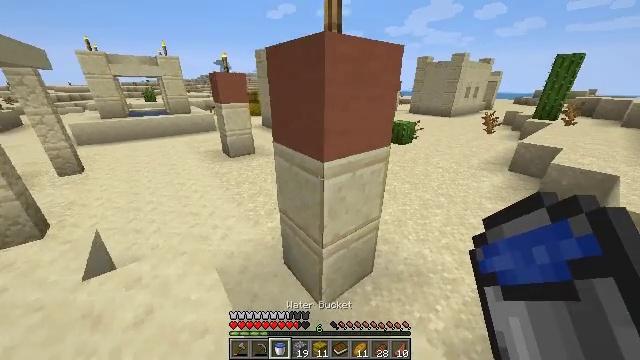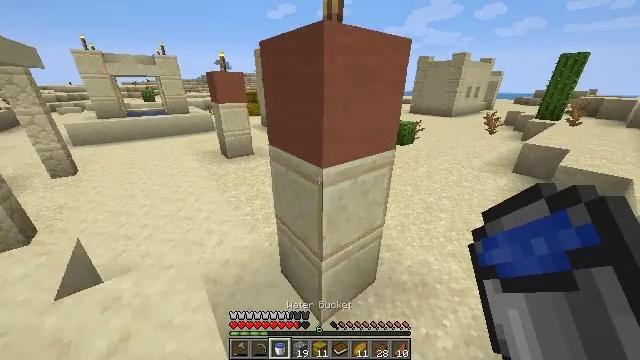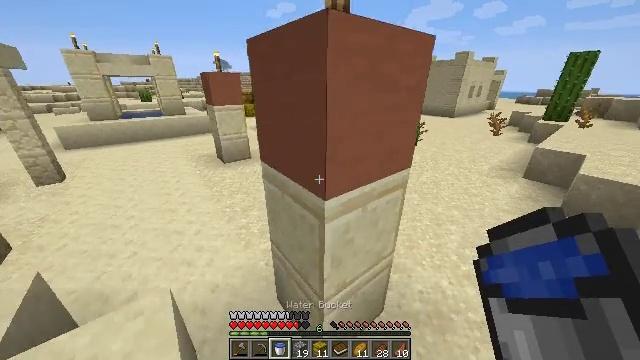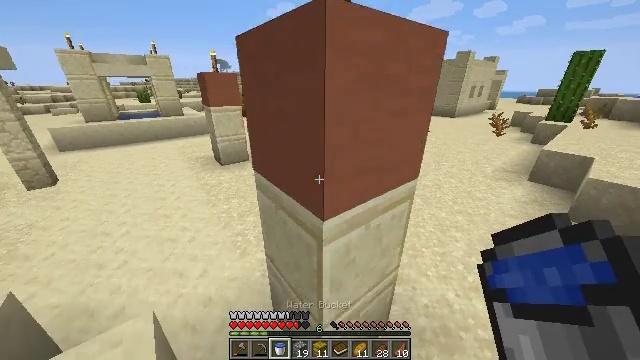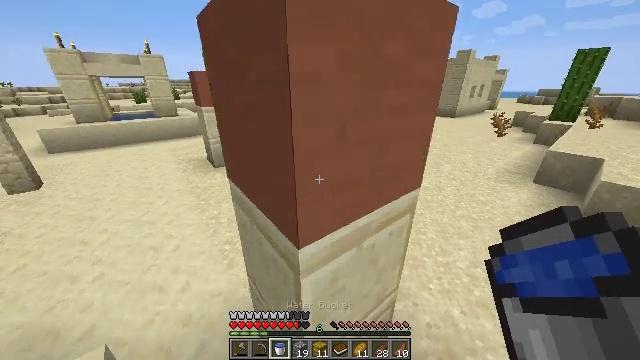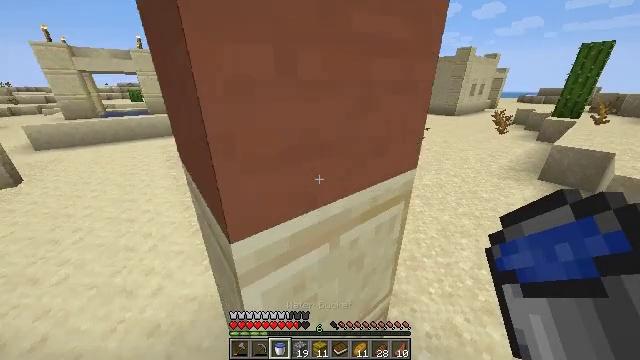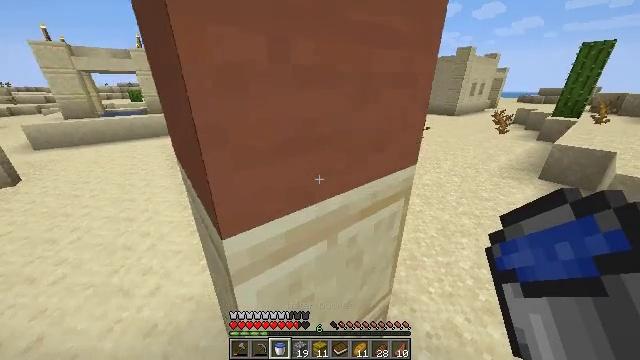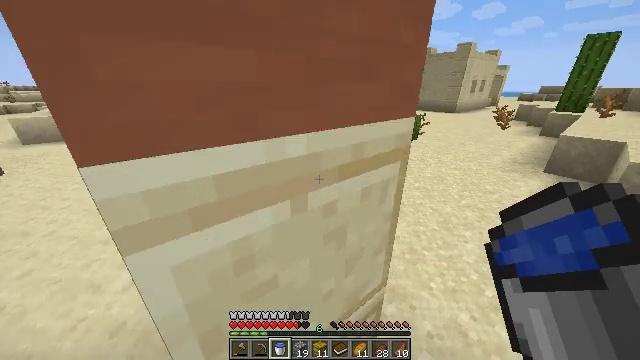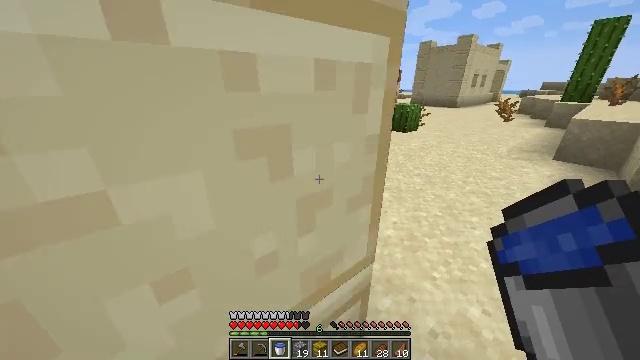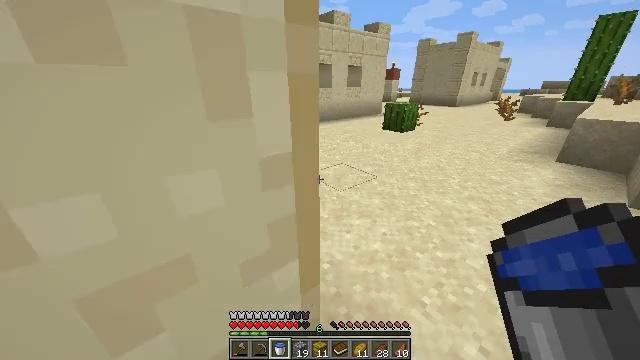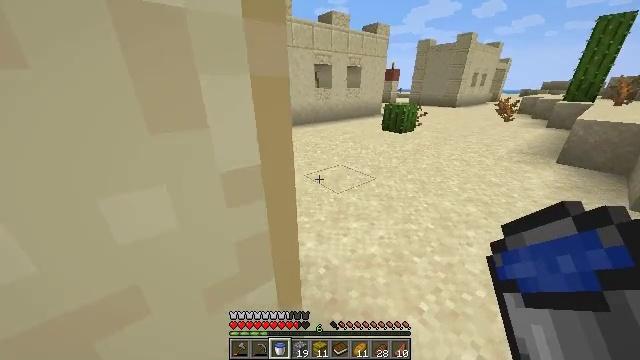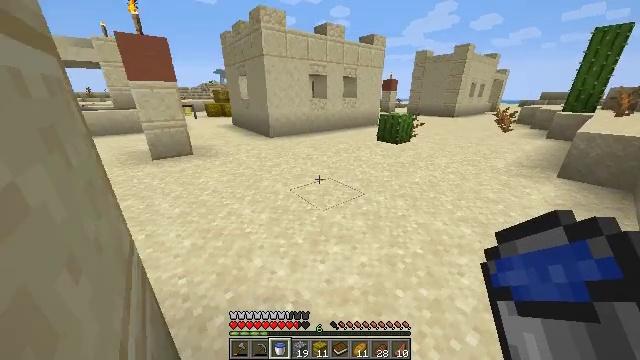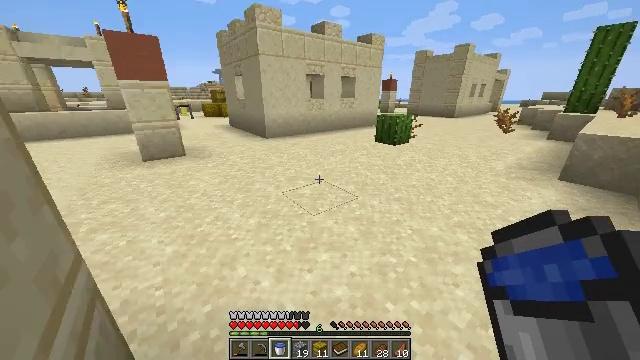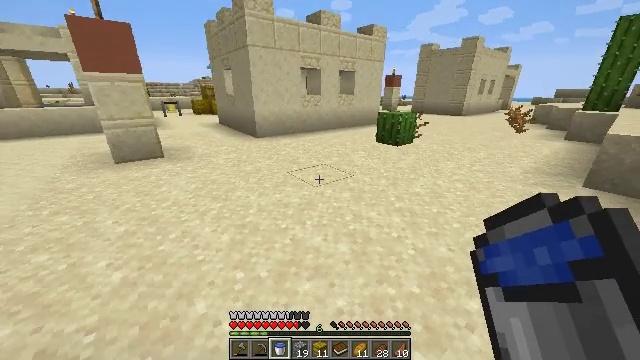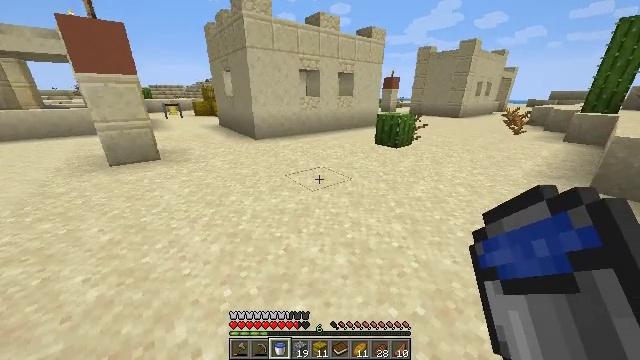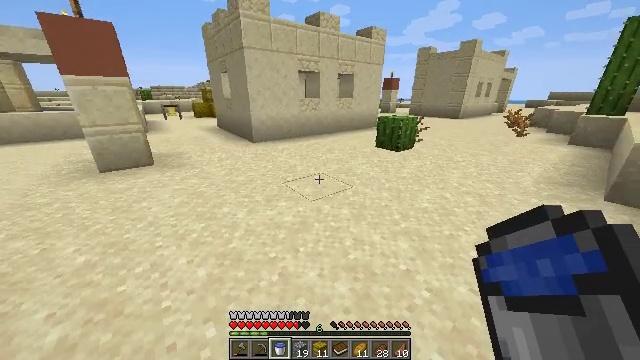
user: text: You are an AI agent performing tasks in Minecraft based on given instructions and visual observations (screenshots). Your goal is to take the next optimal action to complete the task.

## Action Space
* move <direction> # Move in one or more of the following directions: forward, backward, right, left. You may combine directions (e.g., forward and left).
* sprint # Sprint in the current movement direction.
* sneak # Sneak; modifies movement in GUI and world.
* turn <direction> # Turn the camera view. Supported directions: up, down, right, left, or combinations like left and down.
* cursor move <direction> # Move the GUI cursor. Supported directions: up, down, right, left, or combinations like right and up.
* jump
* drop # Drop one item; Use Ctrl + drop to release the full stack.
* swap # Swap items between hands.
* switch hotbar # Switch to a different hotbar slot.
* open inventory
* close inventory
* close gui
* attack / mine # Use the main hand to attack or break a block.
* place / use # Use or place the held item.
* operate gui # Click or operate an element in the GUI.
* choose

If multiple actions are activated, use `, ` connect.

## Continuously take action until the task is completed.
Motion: motion action
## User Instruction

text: Break the potted cactus to collect it.
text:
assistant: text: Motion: move forward, sprint
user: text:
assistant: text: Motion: move forward, sprint
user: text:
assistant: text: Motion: move forward and move right, sprint
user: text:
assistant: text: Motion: move forward and move right, sprint
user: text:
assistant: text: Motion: move forward and move right, sprint
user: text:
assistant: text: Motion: move forward and move right, sprint
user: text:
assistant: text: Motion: move forward and move right, sprint
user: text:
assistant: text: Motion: move forward and move right, sprint
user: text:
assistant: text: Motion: move forward and move right, sprint
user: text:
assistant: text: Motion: move forward and move right, sprint
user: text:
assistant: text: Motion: move forward and move right, sprint, turn up
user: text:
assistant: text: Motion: move forward, sprint
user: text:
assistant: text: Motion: move forward, sprint
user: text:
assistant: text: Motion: move forward, sprint
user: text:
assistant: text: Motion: move forward, sprint
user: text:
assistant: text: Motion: move forward, sprint
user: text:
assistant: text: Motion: move forward, sprint
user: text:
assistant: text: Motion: move forward, sprint
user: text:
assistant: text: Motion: move forward, sprint
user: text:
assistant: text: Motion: move forward, sprint
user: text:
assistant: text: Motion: move forward, sprint
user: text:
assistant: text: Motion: move forward, sprint
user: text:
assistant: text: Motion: move forward, sprint
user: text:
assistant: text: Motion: move forward, sprint
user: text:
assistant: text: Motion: move forward, sprint
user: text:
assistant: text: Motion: move forward, sprint
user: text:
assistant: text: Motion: move forward, sprint
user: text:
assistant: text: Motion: move forward, sprint
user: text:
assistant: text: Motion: move forward, sprint
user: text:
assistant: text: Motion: move forward, sprint